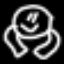
Label: frog